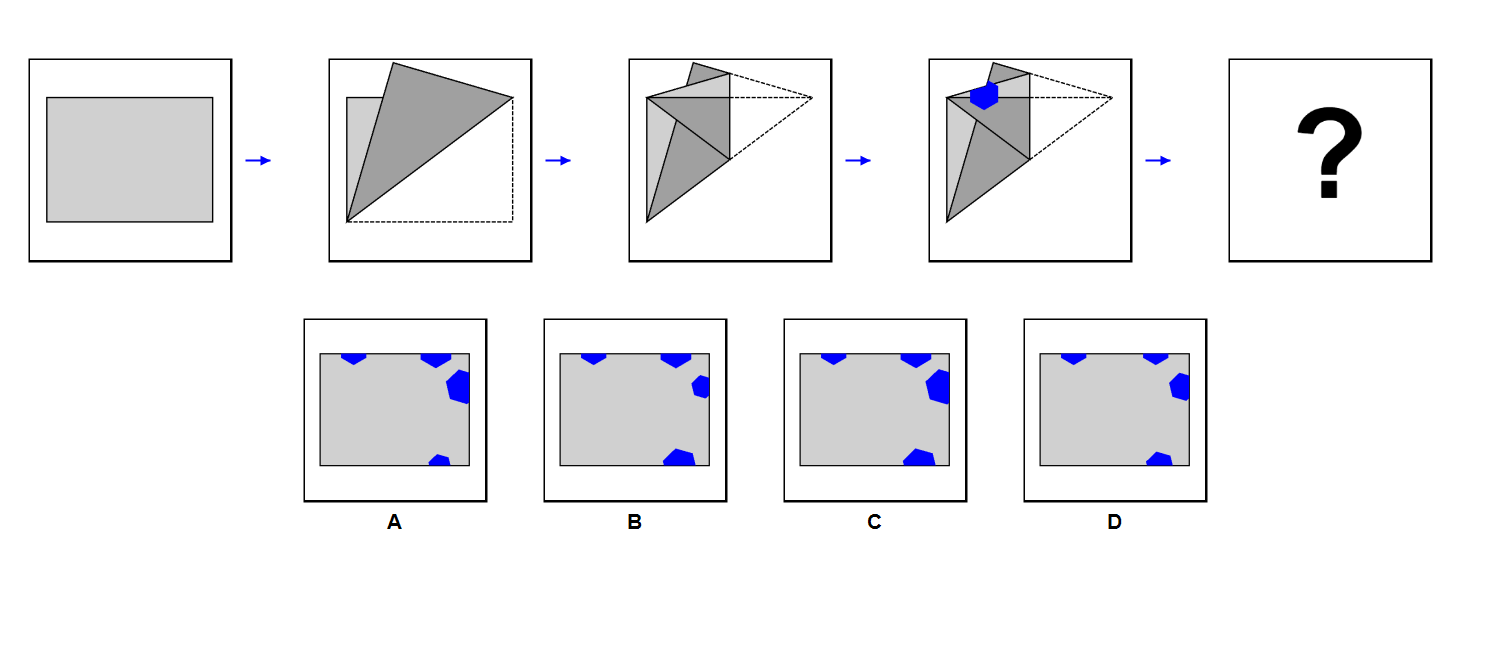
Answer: D